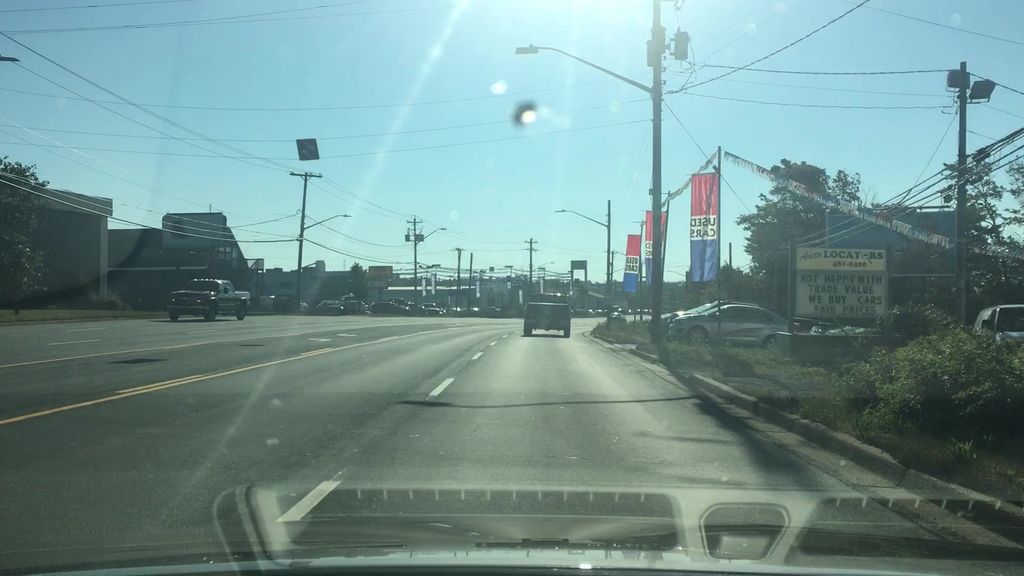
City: halifax